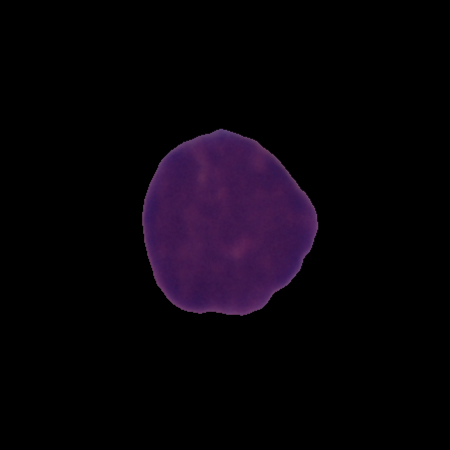
Label: cancer